Aerial crown-view tile of a tropical tree (Barro Colorado Island, Panama), acquired 20250512:
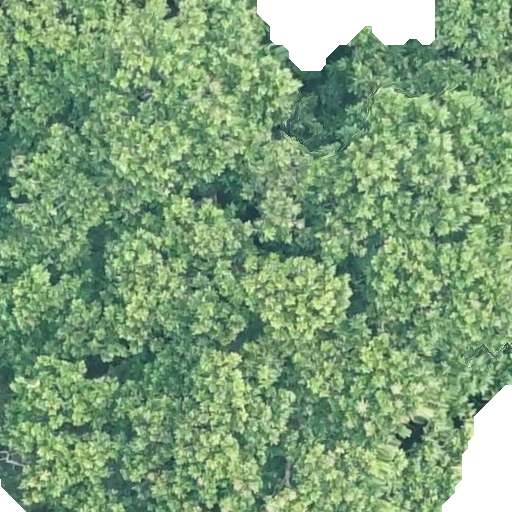
Species: Anacardium excelsum
GBIF accepted scientific name: Anacardium excelsum
Crown area: 477.389 m²